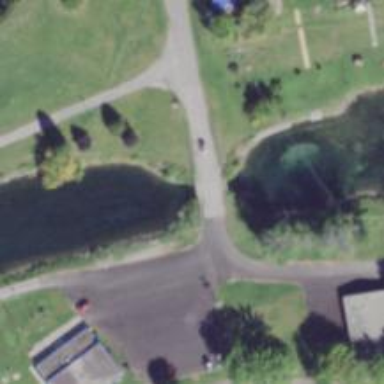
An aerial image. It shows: Residential road with bridge.